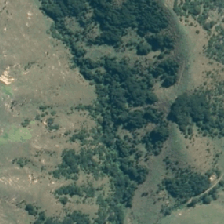
Land cover: manuka_kanuka